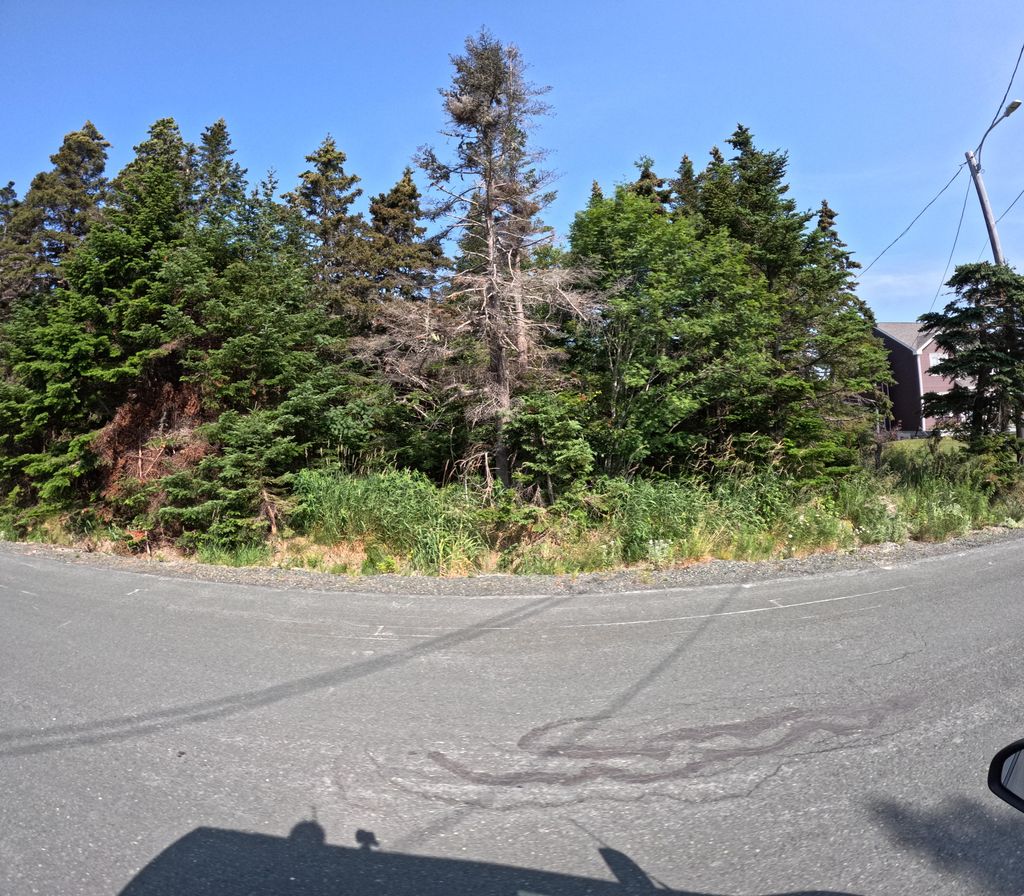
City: st_johns